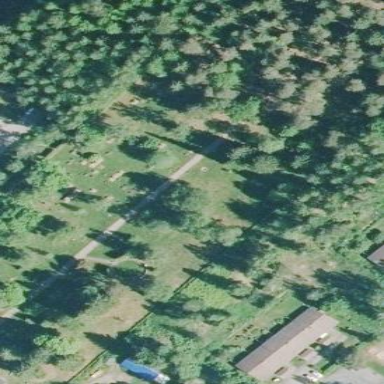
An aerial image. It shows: Cemetery.